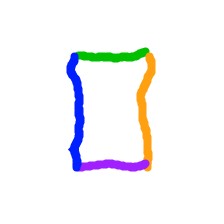
Shape: rectangle